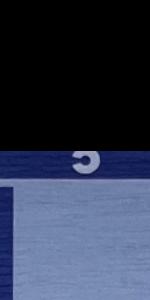
Label: Empty